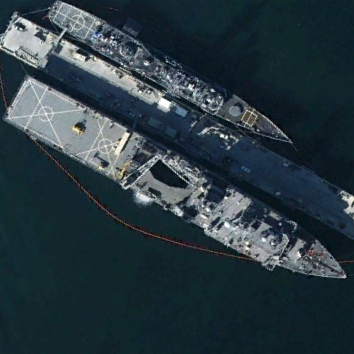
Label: combat